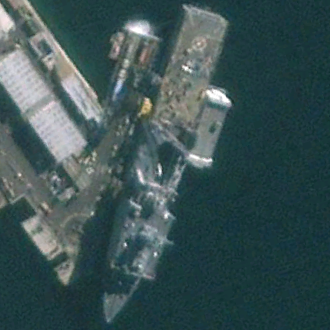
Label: combat